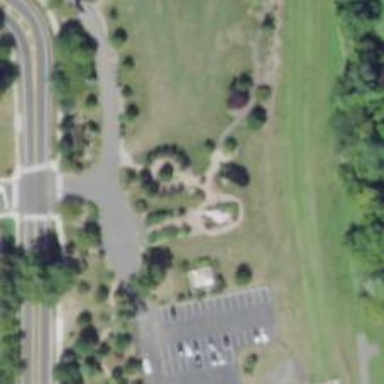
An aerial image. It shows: Memorial site with historic significance.